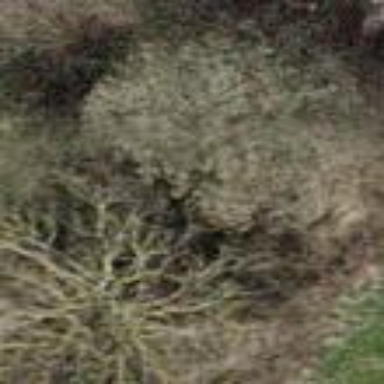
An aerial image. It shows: Patch of scrub vegetation.